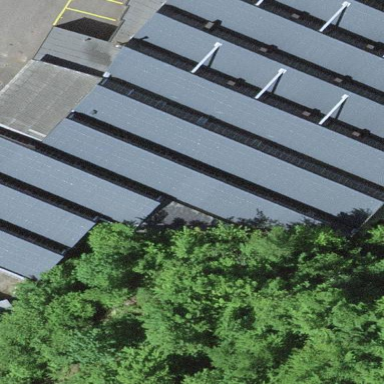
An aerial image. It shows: Industrial building.